Question: On our webhomes on a iis 7.5 webserver there is an increase in active request in a cycle of 7 minutes. 5 minutes everything is quite normal then comes an increase in active request for 2 minutes.
While active requests increases, ntoskrnl.exe also has an increase in cpu load.
Are there anybody who can give me any clues to what I shall look for?

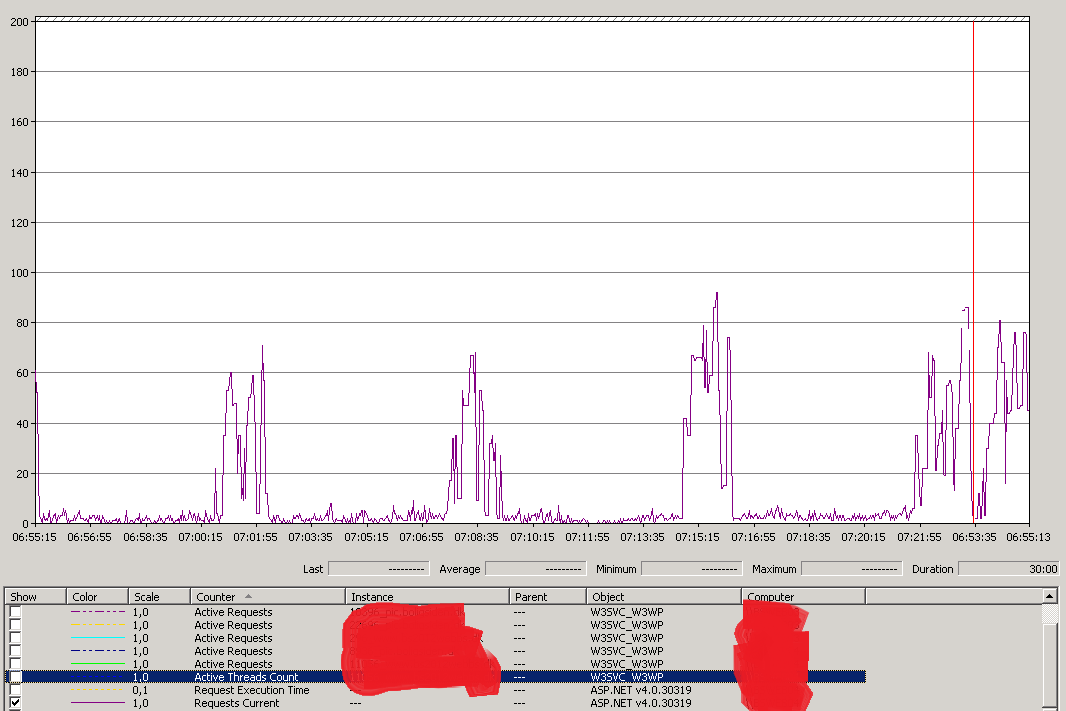
Answer: One of the things that we did notice, was that the Garbage Collector was going nuts every 5 minuttes.
After a server restart everything is fine again.